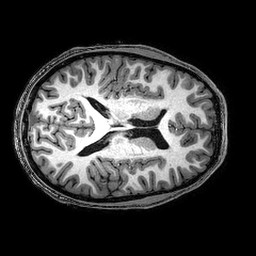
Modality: T1w
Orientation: axial
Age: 18
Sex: male
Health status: healthy
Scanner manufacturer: philips
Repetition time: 0.008267 s
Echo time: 0.0038 s